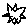
Label: star